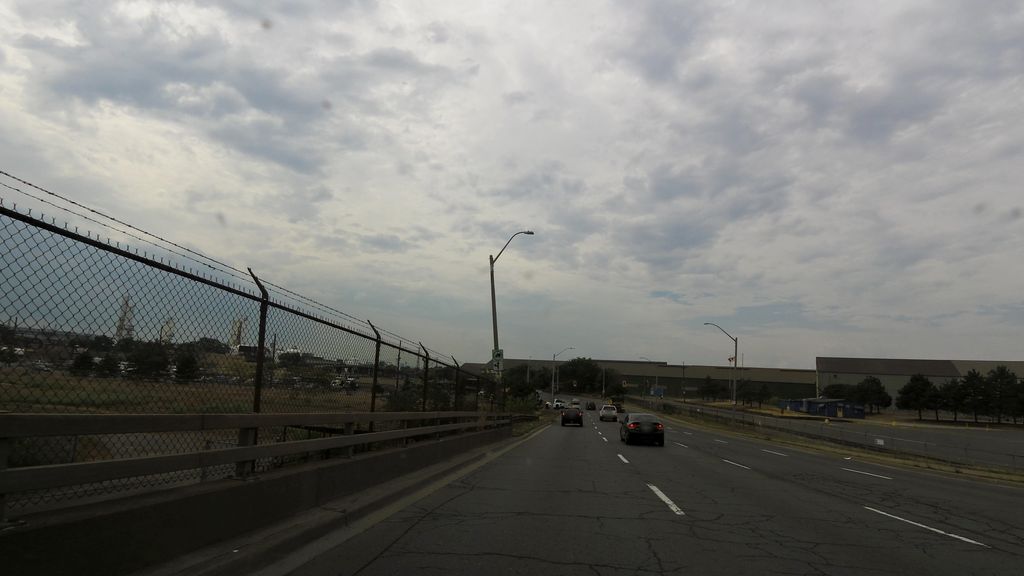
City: hamilton